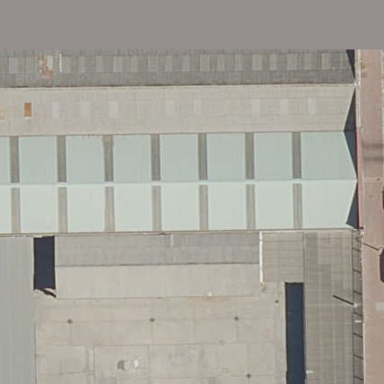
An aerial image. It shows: Industrial building.